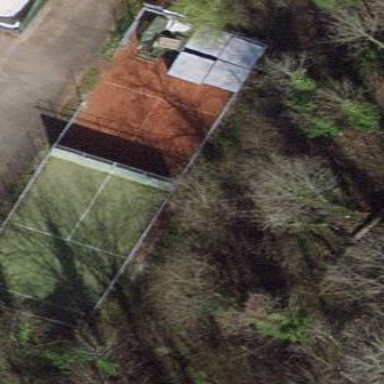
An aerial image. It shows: Tennis court on pitch.